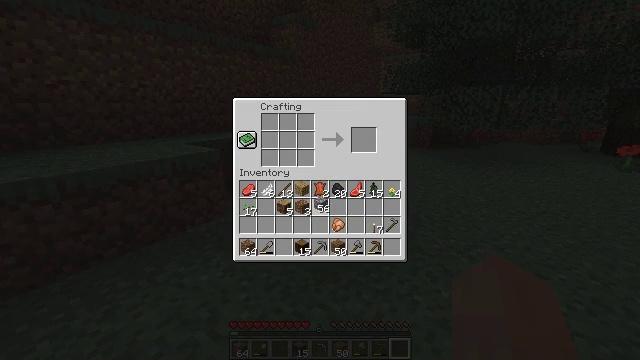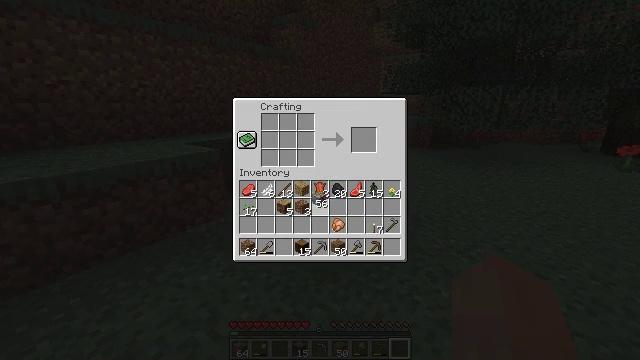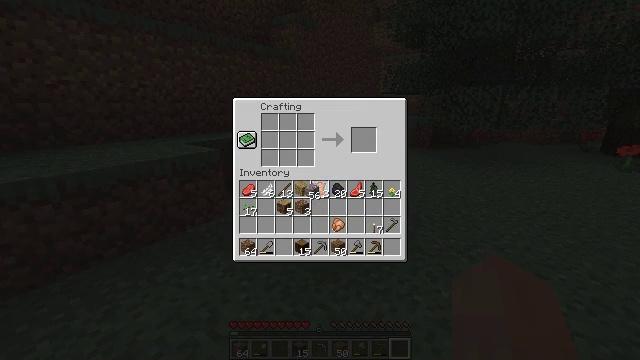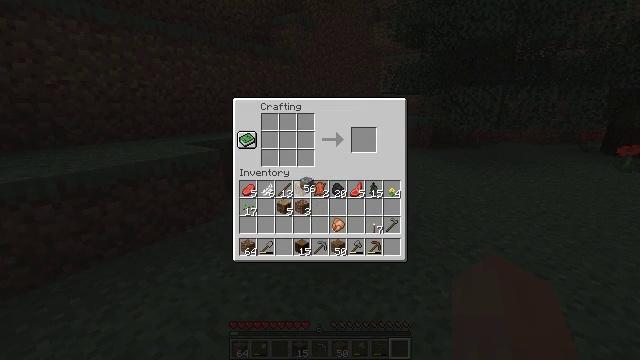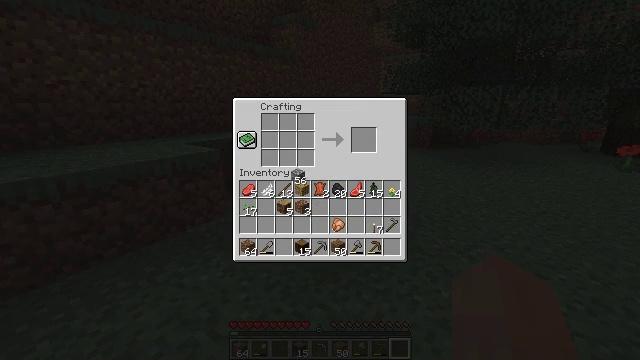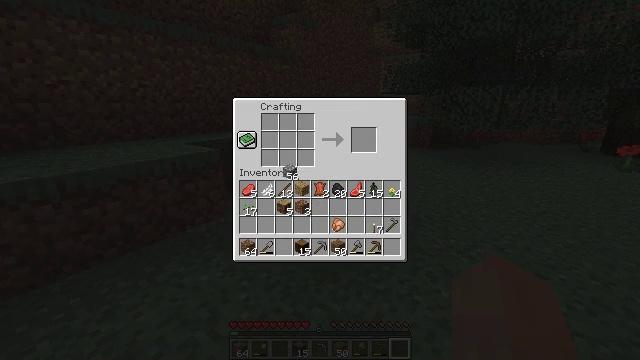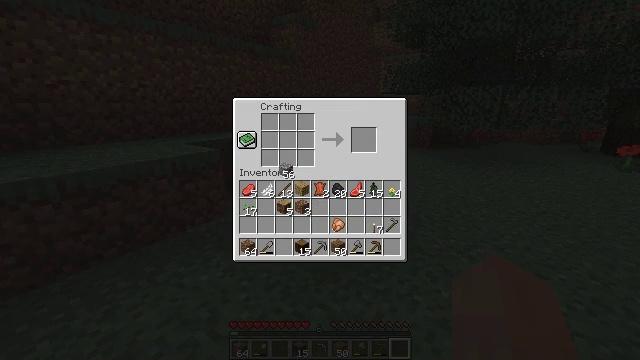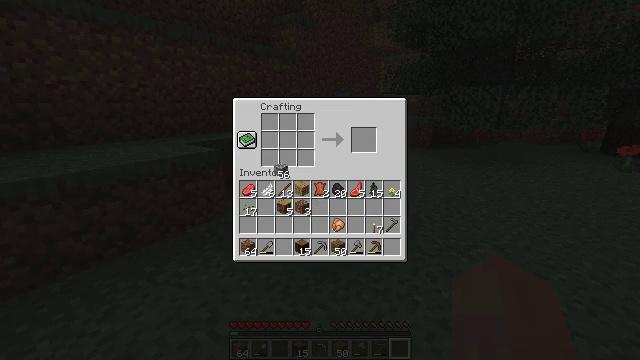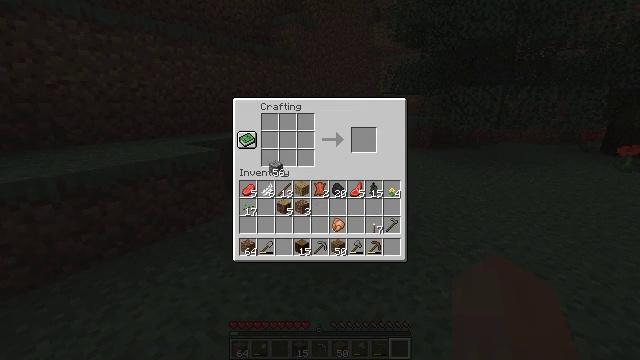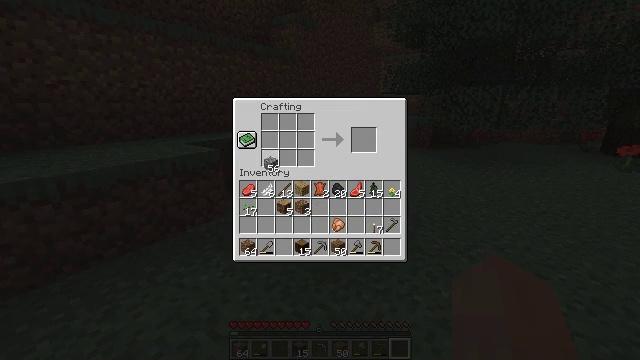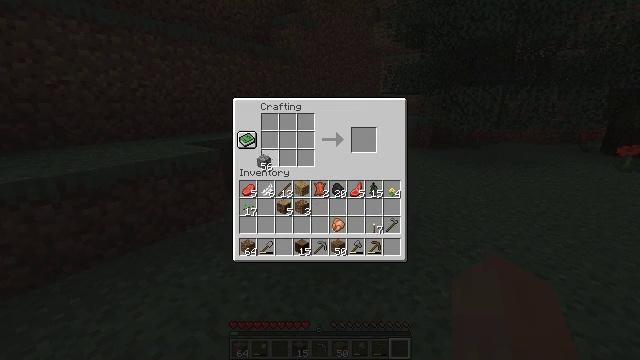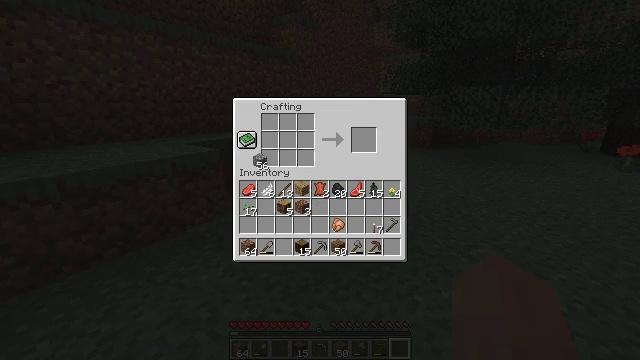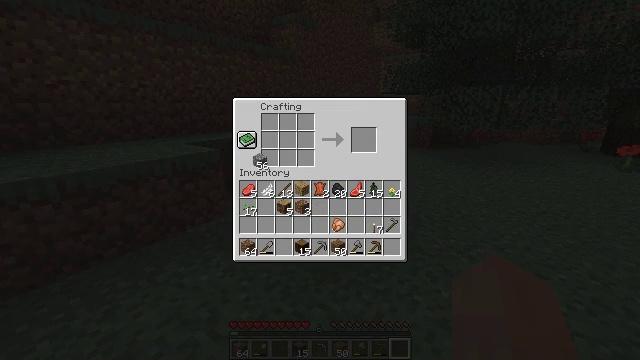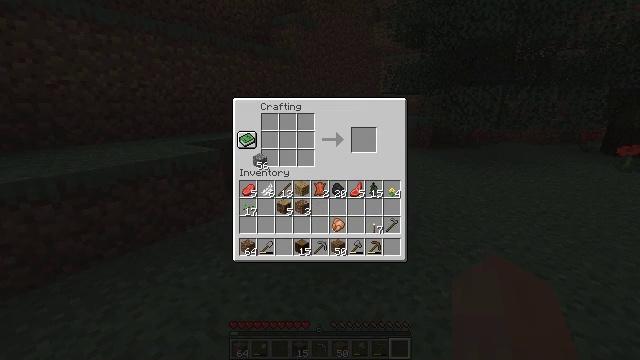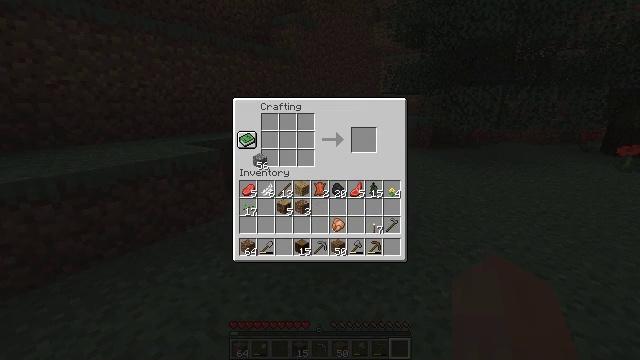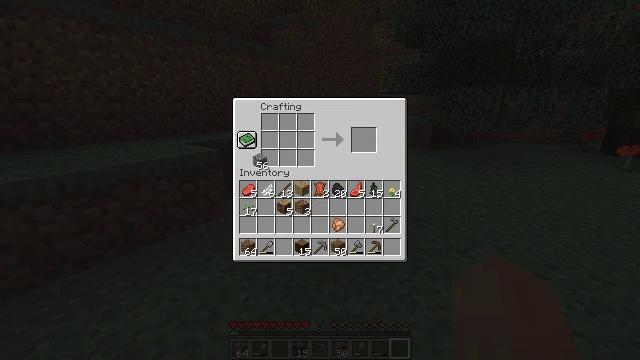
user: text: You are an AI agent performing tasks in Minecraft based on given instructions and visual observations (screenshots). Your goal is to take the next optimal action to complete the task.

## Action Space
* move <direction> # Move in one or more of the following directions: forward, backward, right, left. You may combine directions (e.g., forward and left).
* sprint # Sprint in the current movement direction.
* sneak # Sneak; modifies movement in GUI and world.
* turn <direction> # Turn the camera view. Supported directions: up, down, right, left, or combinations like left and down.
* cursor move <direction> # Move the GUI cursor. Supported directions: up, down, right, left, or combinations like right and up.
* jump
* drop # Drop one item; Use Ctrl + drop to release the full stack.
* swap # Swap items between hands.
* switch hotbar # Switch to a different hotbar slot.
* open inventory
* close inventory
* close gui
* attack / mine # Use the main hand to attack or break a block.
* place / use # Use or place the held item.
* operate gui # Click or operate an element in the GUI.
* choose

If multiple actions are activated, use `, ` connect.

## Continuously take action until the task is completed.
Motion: motion action
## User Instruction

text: Take cobblestone to craft a cobblestone slab.
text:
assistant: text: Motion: no_op
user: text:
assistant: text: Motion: cursor move left and up
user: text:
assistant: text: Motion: cursor move up
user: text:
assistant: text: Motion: cursor move left and up
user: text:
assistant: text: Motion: cursor move left
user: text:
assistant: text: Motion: no_op
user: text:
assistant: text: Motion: no_op
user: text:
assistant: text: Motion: no_op
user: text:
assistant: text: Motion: no_op
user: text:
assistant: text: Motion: no_op
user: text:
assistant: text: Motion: no_op
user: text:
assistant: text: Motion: no_op
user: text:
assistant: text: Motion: no_op
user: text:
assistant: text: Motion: operate gui
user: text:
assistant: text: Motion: operate gui
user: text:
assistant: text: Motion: operate gui
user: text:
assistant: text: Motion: cursor move right, operate gui
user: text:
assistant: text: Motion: operate gui
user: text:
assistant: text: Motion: operate gui
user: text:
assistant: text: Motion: operate gui
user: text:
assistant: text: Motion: operate gui
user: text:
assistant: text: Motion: operate gui
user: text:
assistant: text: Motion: operate gui
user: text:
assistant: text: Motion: operate gui
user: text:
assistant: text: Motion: operate gui
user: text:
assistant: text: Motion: operate gui
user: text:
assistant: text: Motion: operate gui
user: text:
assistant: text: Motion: operate gui
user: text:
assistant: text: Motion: operate gui
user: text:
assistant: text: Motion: operate gui